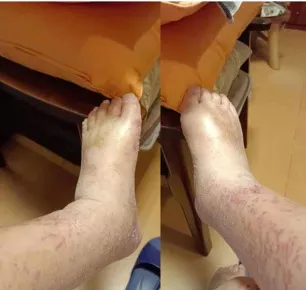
Effective management of the lower-limb edema caused by pembrolizumab-induced systemic capillary leak syndrome (SCLS) in one patient with advanced gastroesophageal junction squamous cell carcinoma with the application of methylprednisolone and plasma infusion. (A) Before treatment.
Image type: medical_photograph (skin_photograph)